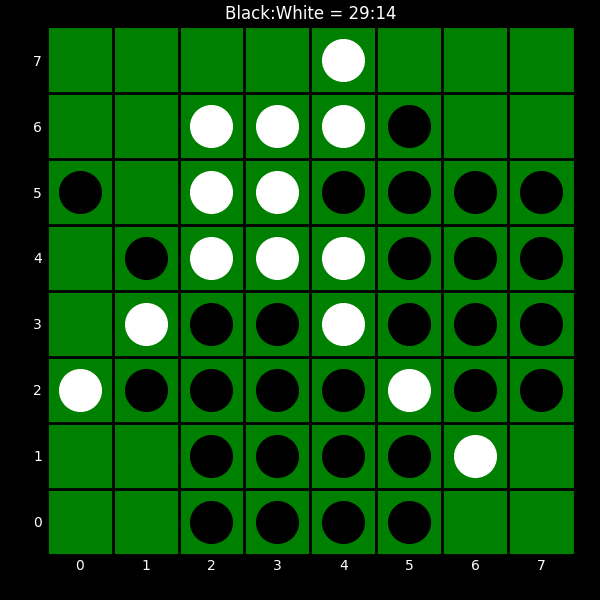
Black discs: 29
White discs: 14